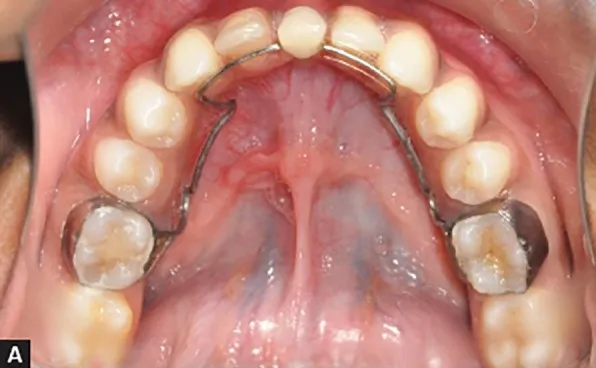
Posttreatment occlusal view of sibling A, showing lingual arch-supported acrylic prosthesis.
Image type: radiology (ct)